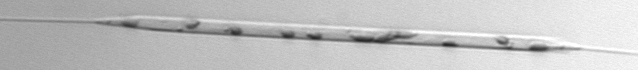
Label: Rhizosolenia